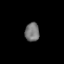
Tissue: lung
Cell type: Epithelial cells
Senescence score: 0.232
Nuclear area (px): 265
Mean DAPI intensity: 118.532